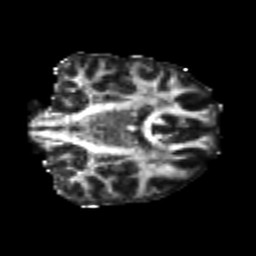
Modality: FA
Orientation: coronal
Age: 24
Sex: female
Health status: healthy
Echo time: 0.074 s